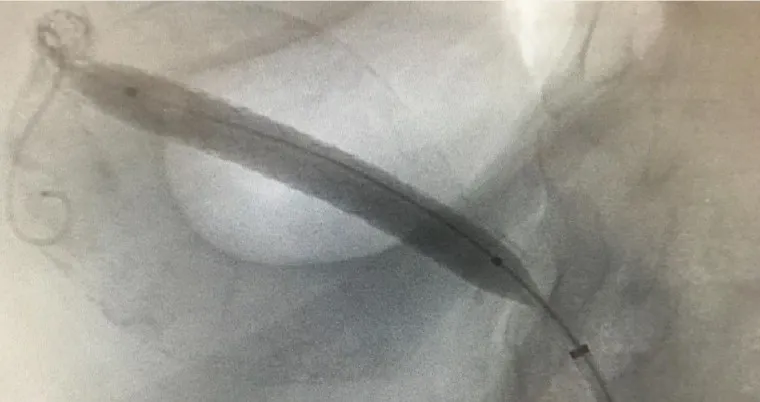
After expansion of the three stents using an 8x58 mm balloon.
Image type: radiology (x_ray)